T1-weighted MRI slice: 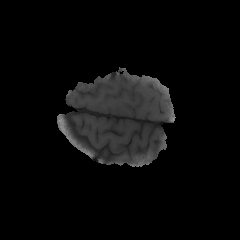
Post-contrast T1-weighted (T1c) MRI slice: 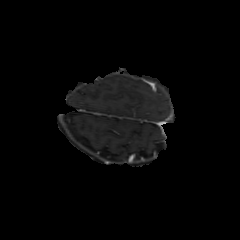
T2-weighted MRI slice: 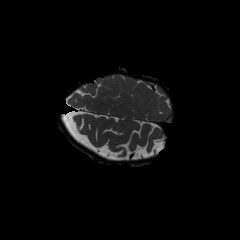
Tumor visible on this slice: no